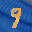
Label: 9